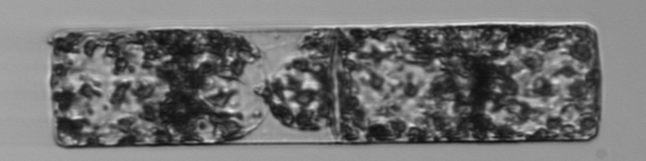
Label: Guinardia_flaccida